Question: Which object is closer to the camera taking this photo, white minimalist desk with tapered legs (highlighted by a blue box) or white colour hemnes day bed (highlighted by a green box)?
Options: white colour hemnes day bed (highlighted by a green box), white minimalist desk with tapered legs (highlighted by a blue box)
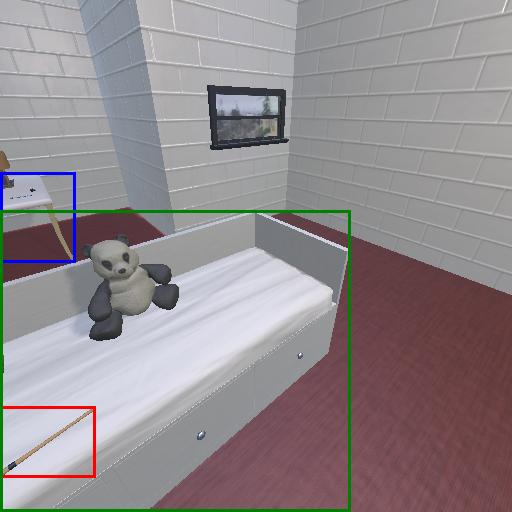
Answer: white colour hemnes day bed (highlighted by a green box)